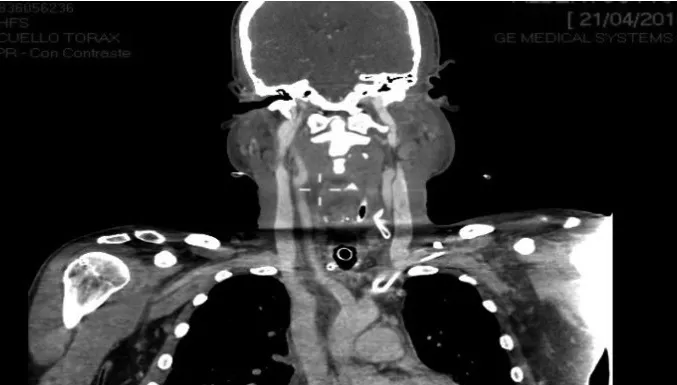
CT images that show the pus which spread from the tooth 48 to the mediastinum.
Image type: radiology (ct)